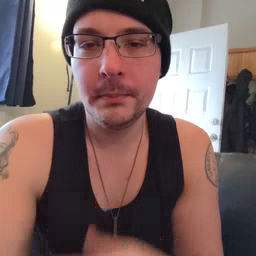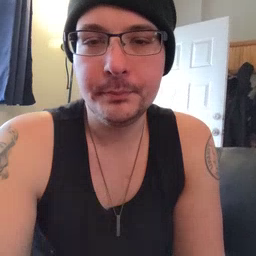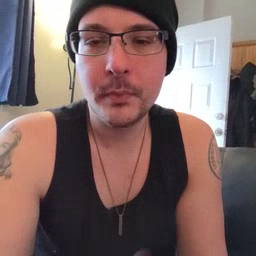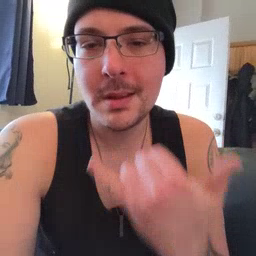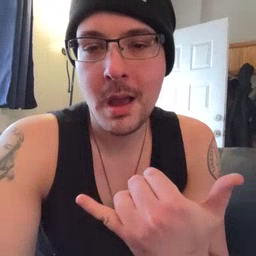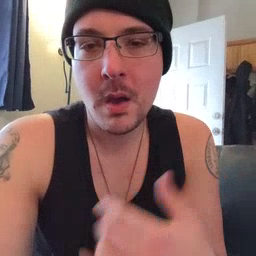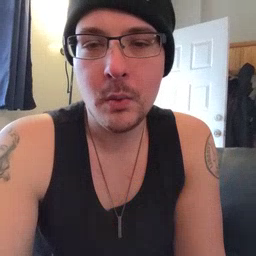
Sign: now